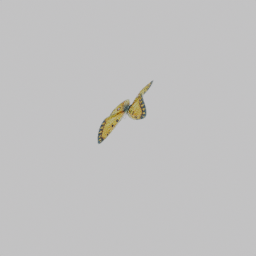
Label: animals